Field crop: maize
Growth stage: 2
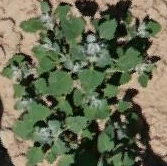
Species: chenopodium